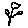
Label: flower